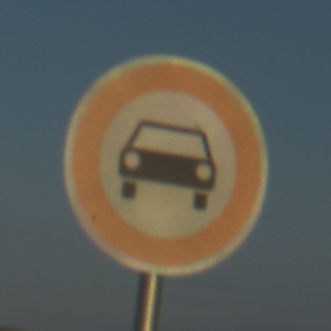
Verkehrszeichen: VerbotKraftwagen
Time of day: SunriseSunset
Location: Outdoor (Beach)
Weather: Clear
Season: NotSpecified
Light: Natural